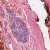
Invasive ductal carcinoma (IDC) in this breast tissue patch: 0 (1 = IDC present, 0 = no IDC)